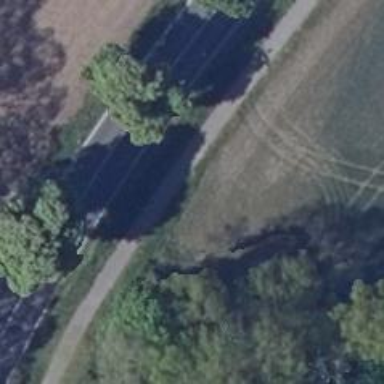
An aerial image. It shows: Asphalt path.